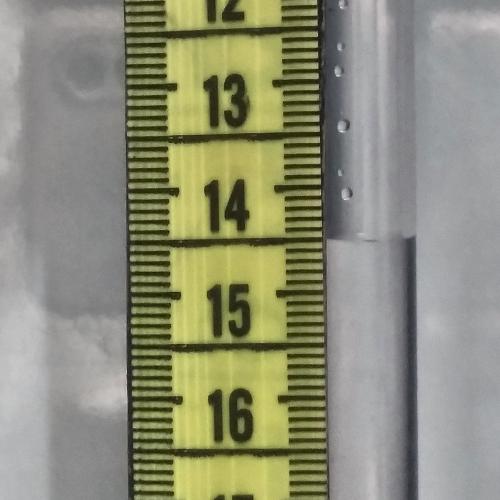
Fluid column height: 14.5 cm